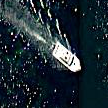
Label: Civil_yacht